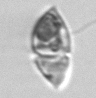
Label: Amphidinium